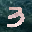
Label: 3